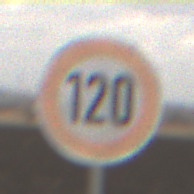
Verkehrszeichen: Geschwindigkeit120
Umgebung: Outdoor, Nature
Tageszeit: MorningAfternoon
Wetter: Overcast
Licht: Natural
Jahreszeit: NotSpecified
Kontrast: LowContrast